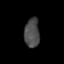
Tissue: skin
Cell type: Myeloid cells
Senescence score: 0.737
Nuclear area (px): 433
Mean DAPI intensity: 74.727